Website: bh-photo
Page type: billing-address
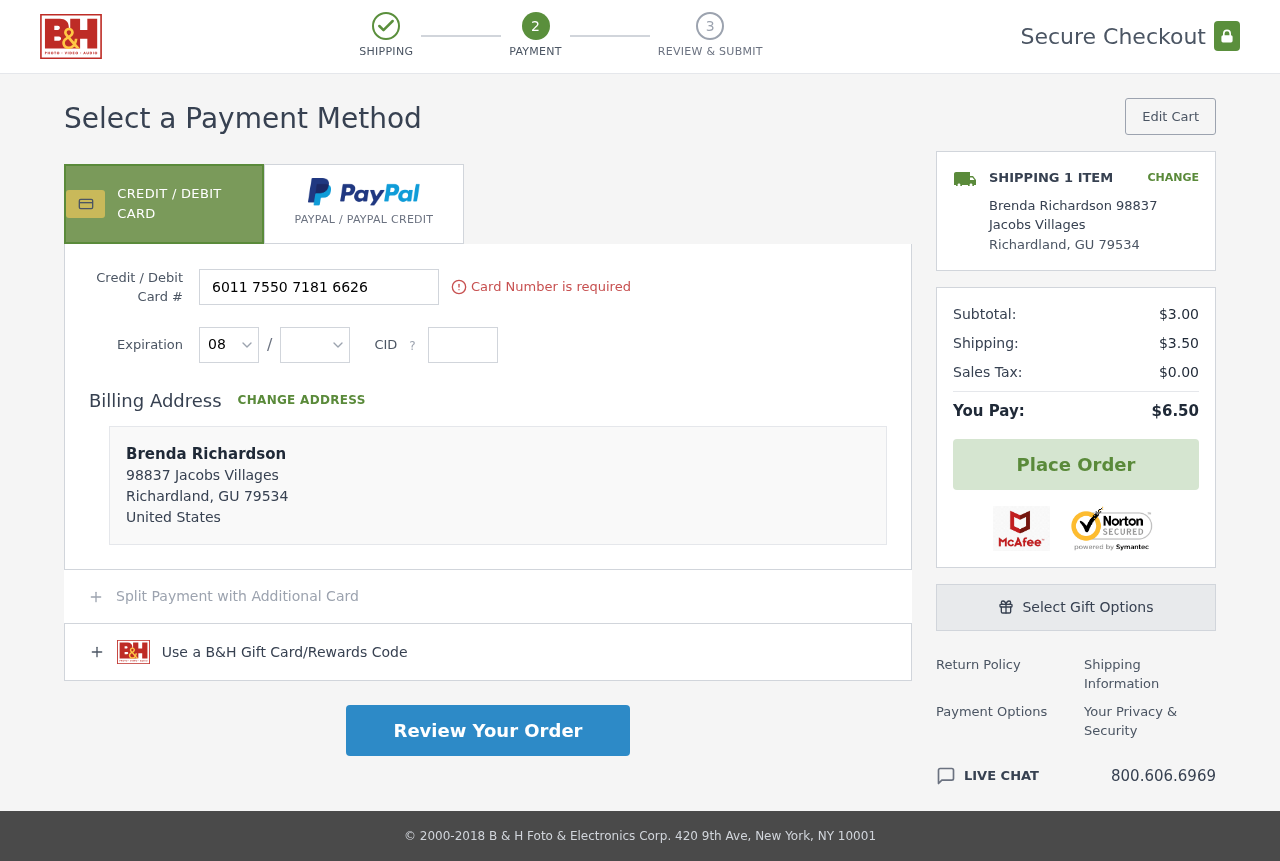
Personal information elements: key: PII_CARD_CVV
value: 698
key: PII_CARD_EXPIRY_MONTH
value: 08
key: PII_CARD_EXPIRY_YEAR
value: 30
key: PII_CARD_NUMBER
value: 6011 7550 7181 6626
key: PII_CITY
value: Richardland
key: PII_COUNTRY
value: United States
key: PII_FULLNAME
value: Brenda Richardson
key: PII_FULLNAME2
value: Brenda Richardson
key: PII_POSTCODE
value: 79534
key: PII_STATE_ABBR
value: GU
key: PII_STREET
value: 98837 Jacobs Villages
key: PII_STATE
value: GU
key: PII_POSTCODE_FULL
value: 79534
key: PII_POSTCODE_NUMERIC
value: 79534
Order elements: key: ORDER_NUM_ITEMS
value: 1
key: ORDER_SUBTOTAL
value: $3.00
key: ORDER_SHIPPING_COST
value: $3.50
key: ORDER_TAX
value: $0.00
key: ORDER_TOTAL
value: $6.50